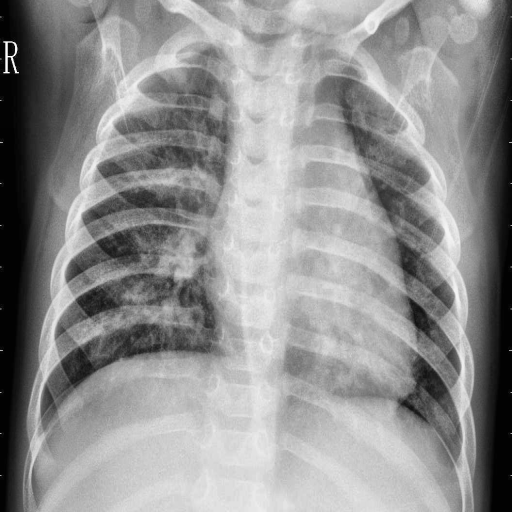
Finding: PNEUMONIA